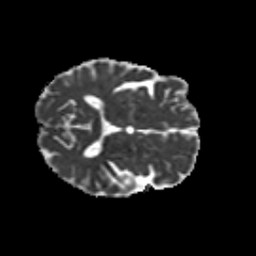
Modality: MD
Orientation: axial
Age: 65
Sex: male
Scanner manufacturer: siemens
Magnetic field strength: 3 T
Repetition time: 8.6 s
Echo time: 0.095 s